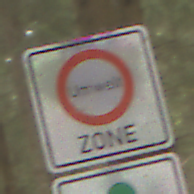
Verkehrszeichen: BeginnUmweltzone
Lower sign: FreistellungVomVerkehrsverbot3
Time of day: MorningAfternoon
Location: Outdoor (Nature)
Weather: Overcast
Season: Winter
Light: Natural